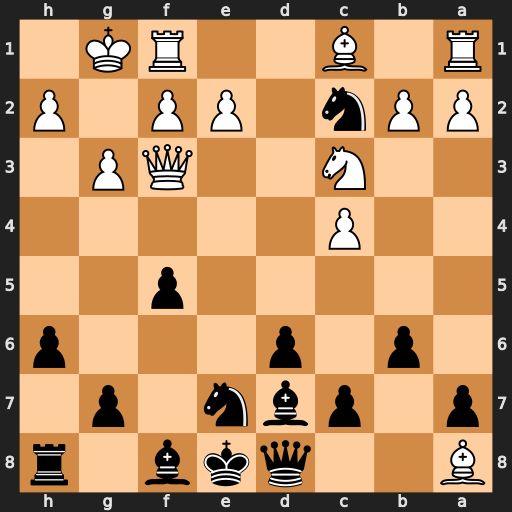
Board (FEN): B2qkb1r/p1pbn1p1/1p1p3p/5p2/2P5/2N2QP1/PPn1PP1P/R1B2RK1
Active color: b
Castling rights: k
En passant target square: -
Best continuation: Nxa1